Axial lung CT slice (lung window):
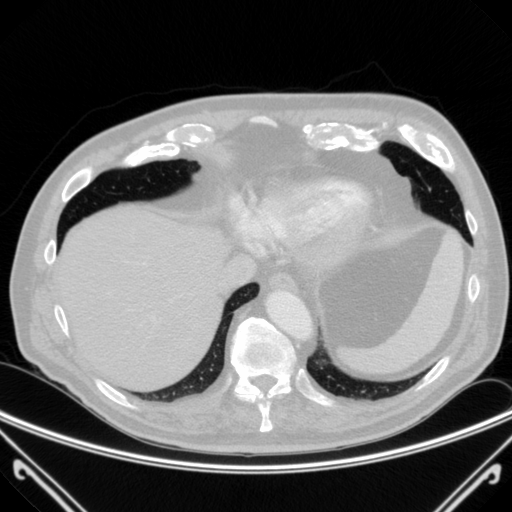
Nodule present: no